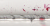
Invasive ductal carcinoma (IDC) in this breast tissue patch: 0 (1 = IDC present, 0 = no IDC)